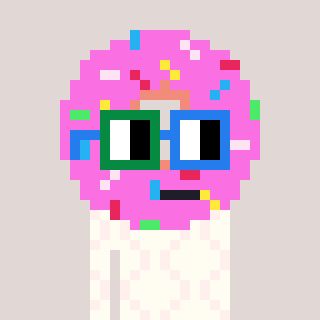
a pixel art character with square green and blue glasses, a doughnut-shaped head and a grayscale-colored body on a warm background